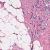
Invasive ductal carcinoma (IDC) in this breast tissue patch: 1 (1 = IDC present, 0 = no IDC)